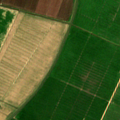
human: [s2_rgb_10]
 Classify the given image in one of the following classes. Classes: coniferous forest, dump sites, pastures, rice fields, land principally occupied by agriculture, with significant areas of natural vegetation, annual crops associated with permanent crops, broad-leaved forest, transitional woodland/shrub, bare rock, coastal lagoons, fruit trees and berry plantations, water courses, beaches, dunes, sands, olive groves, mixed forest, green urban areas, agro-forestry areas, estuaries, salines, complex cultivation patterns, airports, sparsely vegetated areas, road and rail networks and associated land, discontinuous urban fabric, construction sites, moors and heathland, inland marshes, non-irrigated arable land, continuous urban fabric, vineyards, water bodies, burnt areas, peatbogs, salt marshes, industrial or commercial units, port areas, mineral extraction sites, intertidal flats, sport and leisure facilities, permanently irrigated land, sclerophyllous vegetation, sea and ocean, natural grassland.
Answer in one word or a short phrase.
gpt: rice fields, pastures